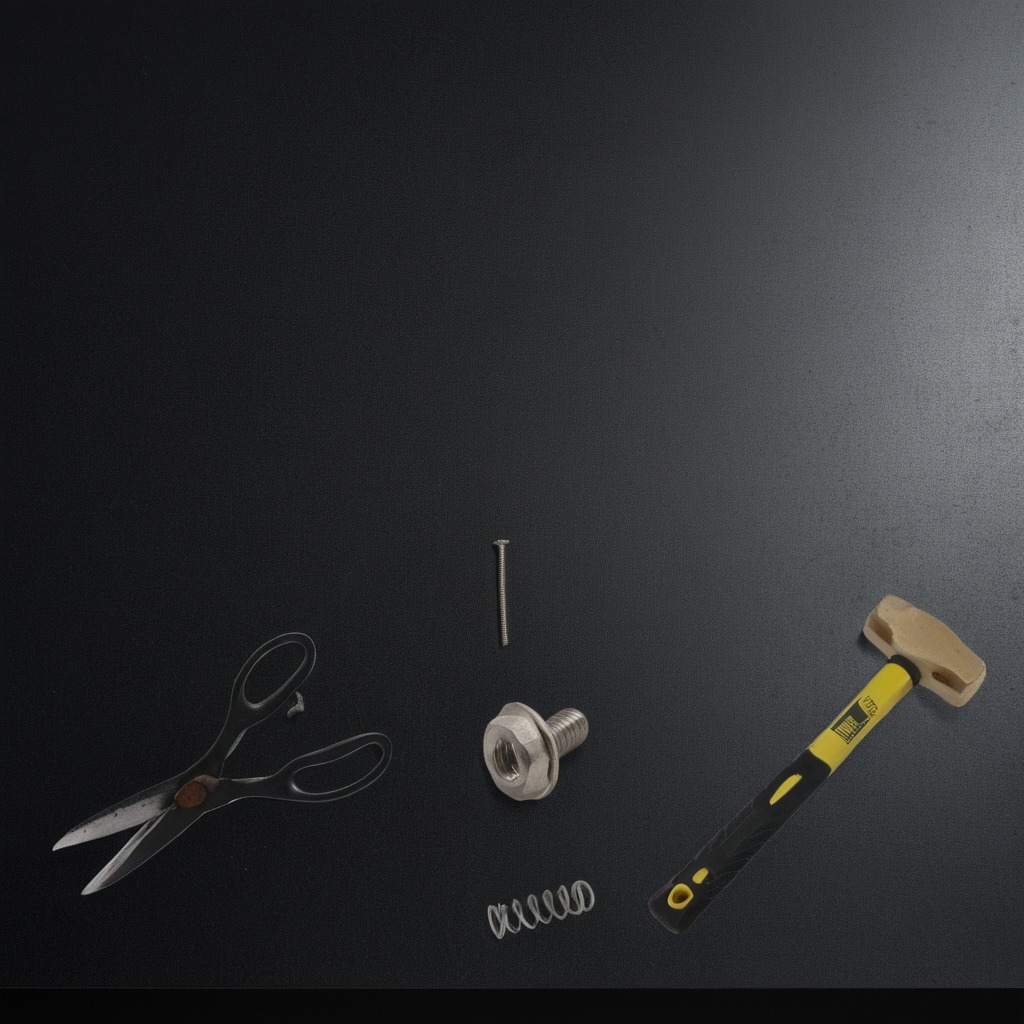
A metal machine screw, an iron nail, a hammer, a coiled metal spring, and a pair of scissors are lying on the clean granite tabletop covered with a black rubber mat inside a workshop under bright overhead lighting crisp shadows high clarity worn but beneath the mat.